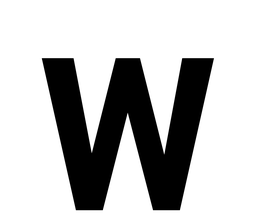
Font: Roboto_Condensed_Medium